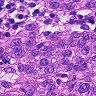
Metastatic tissue present: yes